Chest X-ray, PA view. Patient: 17 years old, sex F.
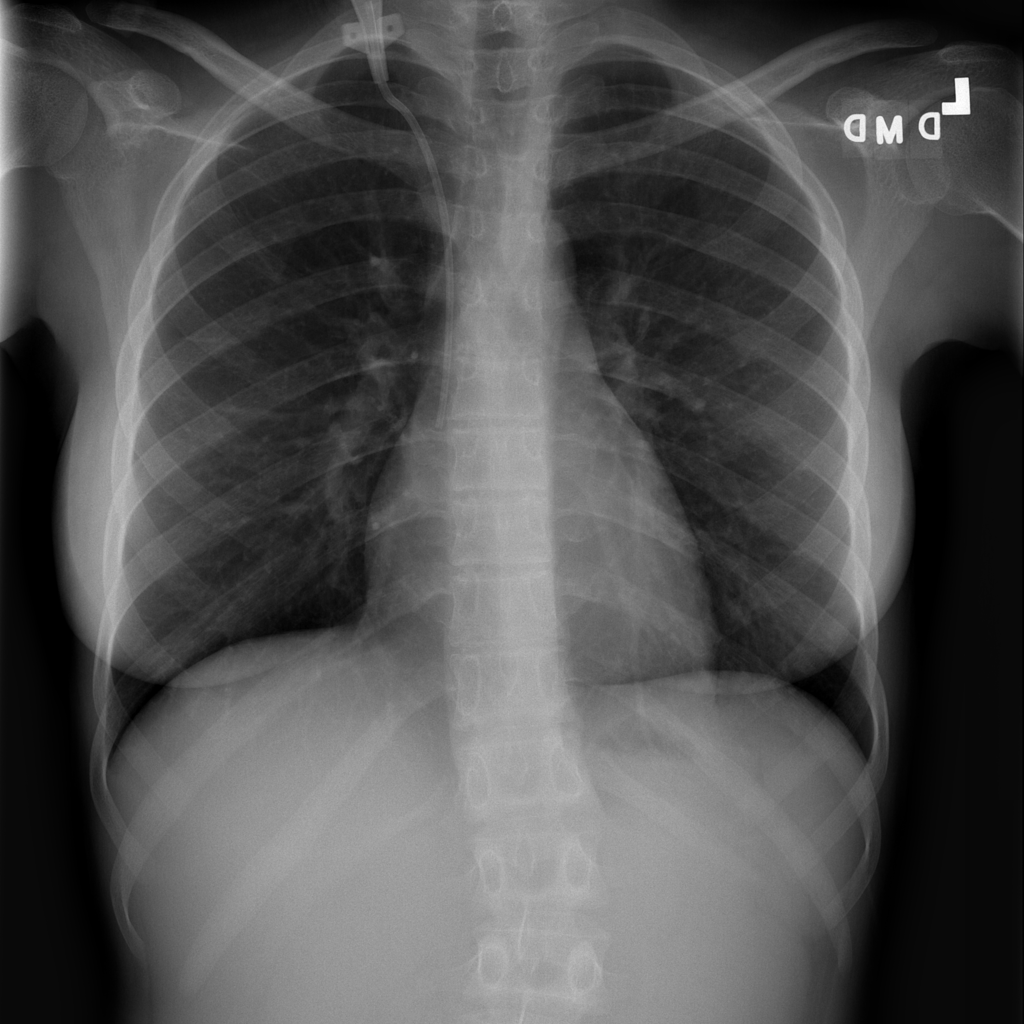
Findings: No Finding